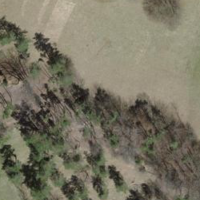
EUNIS habitat code: 41
Species observed at this site:
Anthocharis cardamines
Tettigonia viridissima
Phaneroptera falcata
Pseudochorthippus parallelus
Melanargia galathea
Cephalanthera damasonium
Vincetoxicum hirundinaria
Nemobius sylvestris
Gomphocerippus rufus
Aster amellus
Chorthippus biguttulus
Melittis melissophyllum